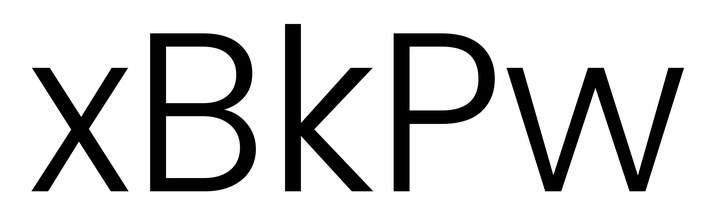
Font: Poppins-Light